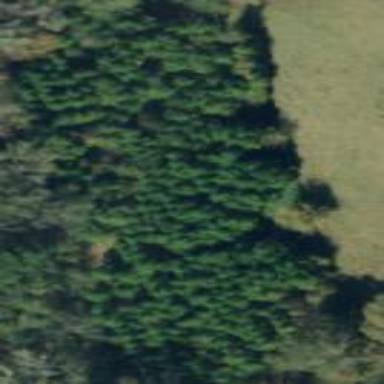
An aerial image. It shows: Forest with evergreen needle-leaved trees.